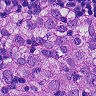
Metastatic tissue present: yes